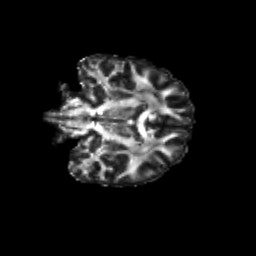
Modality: FA
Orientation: coronal
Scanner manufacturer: siemens
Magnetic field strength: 3 T
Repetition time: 9.2 s
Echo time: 0.084 s